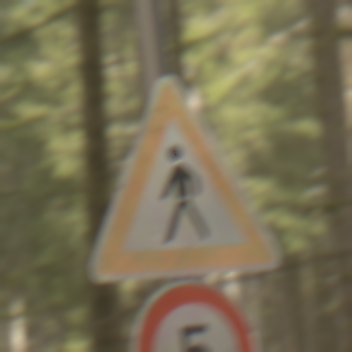
Verkehrszeichen: FussgaengerRechts
Zusatzzeichen unten: Geschwindigkeit5
Umgebung: Outdoor, Nature
Tageszeit: MorningAfternoon
Wetter: Overcast
Licht: Natural
Jahreszeit: Winter
Kontrast: LowContrast